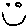
Label: smiley face